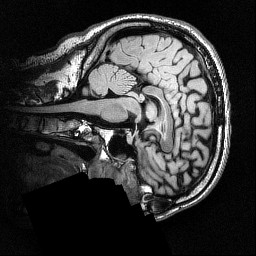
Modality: FLAIR
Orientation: sagittal
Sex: male
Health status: ill
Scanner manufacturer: siemens
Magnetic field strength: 3 T
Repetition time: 7 s
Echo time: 0.372 s